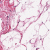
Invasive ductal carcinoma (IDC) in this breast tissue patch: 0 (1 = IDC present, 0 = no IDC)